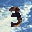
Label: 3